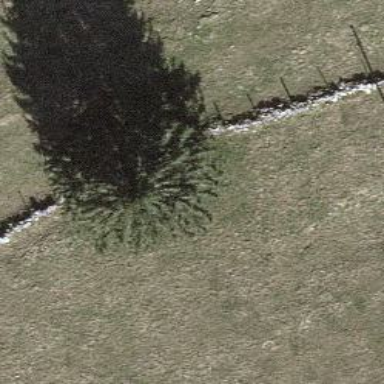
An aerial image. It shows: Wall made of dry stone.